七年级 · 度量几何学
(本小题 8.0 分)

已知 $\angle A O B=90^{\circ}, \angle C O D=80^{\circ}, \mathrm{OE}$ 是 $\angle \mathrm{AOC}$ 的角平分线.

图 1

图 2

备用图

(1)如图 1 , 当 $\angle A O D=\frac{1}{3} \angle \mathrm{AOB}$ 时, 求 $\angle \mathrm{DOE;}$

(2)如图 2 , 若 $\mathrm{OD}$ 在 $\angle \mathrm{AOB}$ 内部运动, 且 $\mathrm{OF}_{\mathrm{O}}$ 是 $\angle \mathrm{AOD}$ 的角平分线时, 求 $\angle A O E-\angle D O F$ 的值;

(3)在(1)的条件下, 若射线 $\mathrm{OP}$ 从 $\mathrm{OE}$ 出发绕 $O$ 点以每秒 10 。的速度逆时针旋转, 射线 $\mathrm{OQ}$ 从 $\mathrm{OD}$ 出发绕 $O$ 点以每秒 $6^{\circ}$ 的速度顺时针旋转, 若射线 $O P 、 O Q$ 同时开始旋转 $t$ 秒 $(0<t<23.5)$ 后得到 $\angle C O P=\frac{4}{3} \angle A O Q$, 求 $t$ 的值.
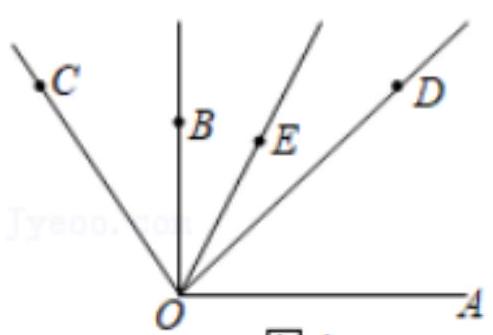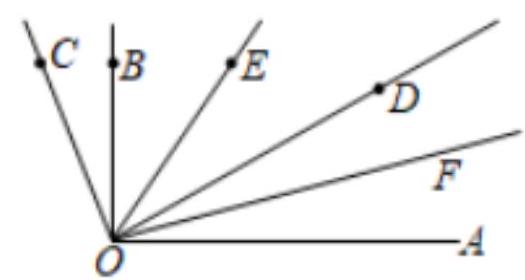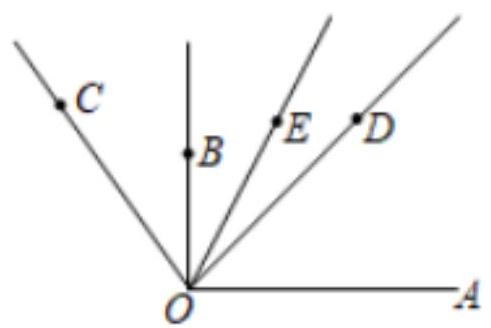
答案: 解: (1) $\because \angle A O B=90^{\circ}$,

$\therefore \angle A O D=\frac{1}{3} \angle A O B=30^{\circ}$,

$\because \angle C O D=80^{\circ}$,

$\therefore \angle A O C=\angle A O D+\angle C O D=30^{\circ}+80^{\circ}=110^{\circ}$,

$\because O E$ 平分 $\angle A O C$,

$\therefore \angle A O E=\angle C O E=\frac{1}{2} \angle A O C=55^{\circ}$,

$\therefore \angle D O E=\angle A O E-\angle A O D=55^{\circ}-30^{\circ}=25^{\circ}$;

(2) $\because O F$ 平分 $\angle A O D$,

$\therefore \angle A O F=\angle D O F=\frac{1}{2} \angle A O D$,

$\because O E$ 平分 $\angle A O C$,

$\therefore \angle A O E=\frac{1}{2} \angle A O C$,

$\therefore \angle A O E-\angle A O F=\frac{1}{2} \angle A O C-\frac{1}{2} \angle A O D=\frac{1}{2}(\angle A O C-\angle A O D)=\frac{1}{2} \angle C O D$,

又 $\because \angle C O D=80^{\circ}$,

$\therefore \angle A O E-\angle D O F=\frac{1}{2} \times 80^{\circ}=40^{\circ}$;

(3)分三种情况:

(1) 当射线 $O P 、 O Q$ 在 $\angle A O C$ 内部时, 即 $0 \leq t \leq